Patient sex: F
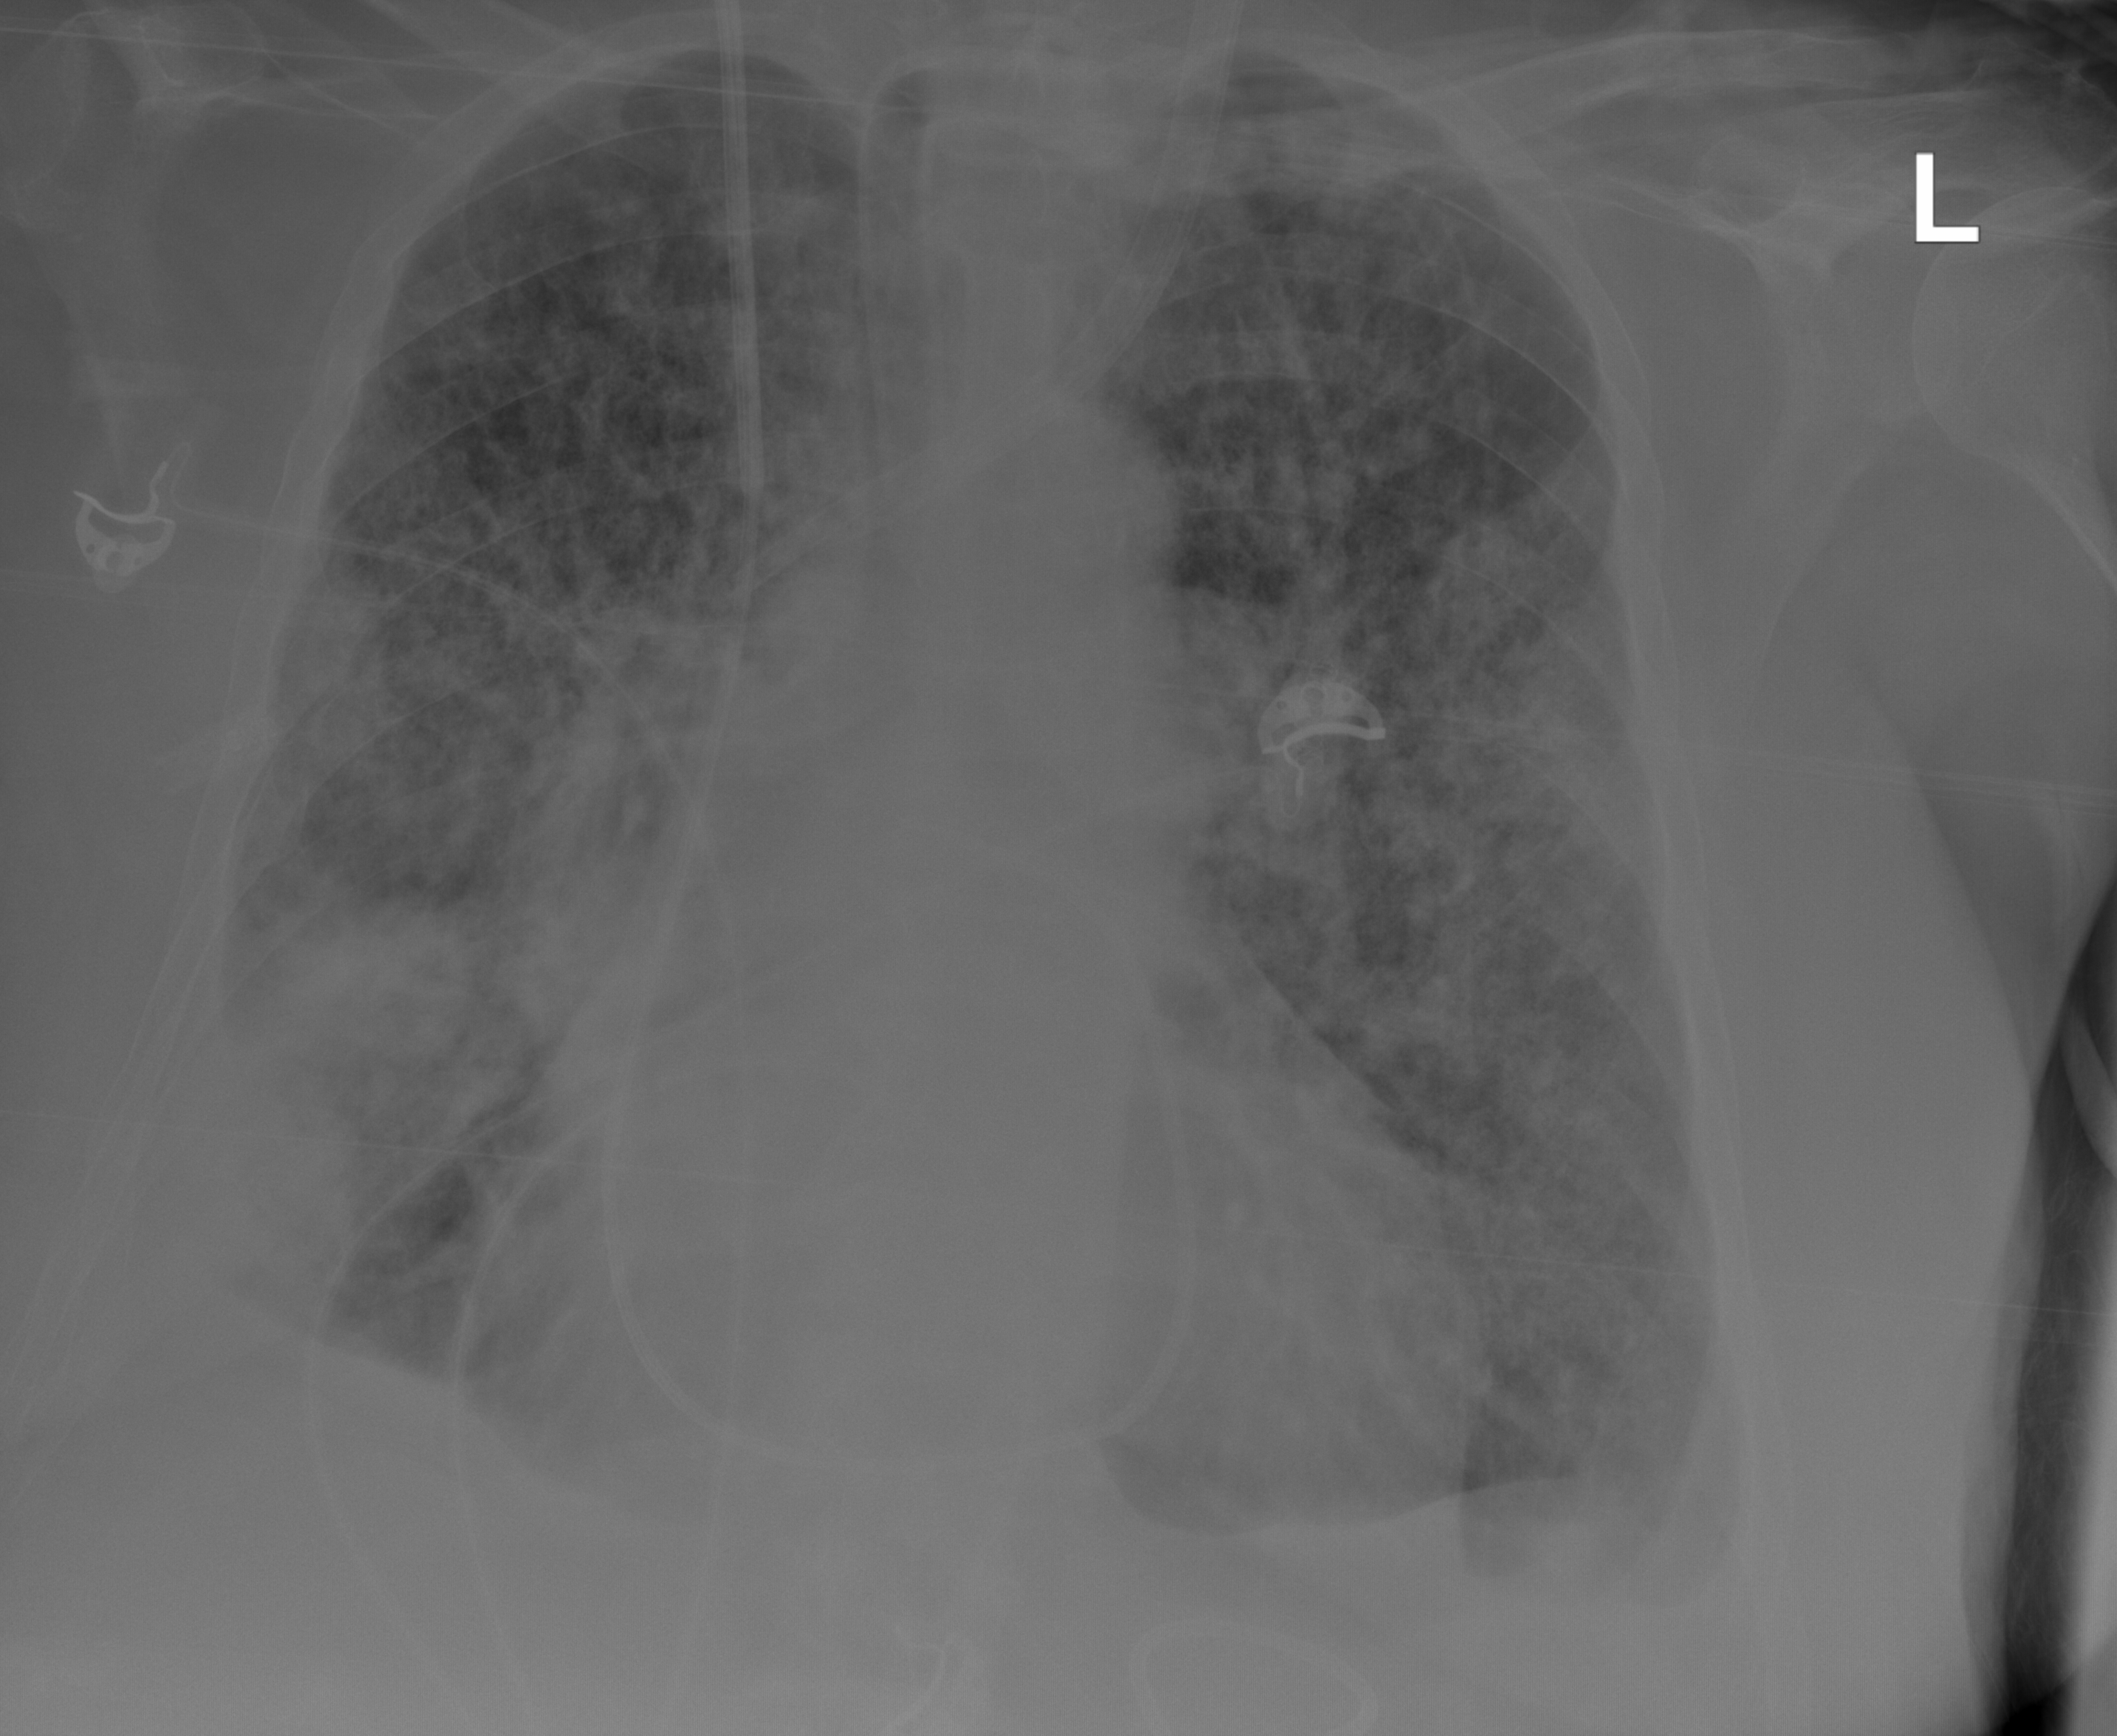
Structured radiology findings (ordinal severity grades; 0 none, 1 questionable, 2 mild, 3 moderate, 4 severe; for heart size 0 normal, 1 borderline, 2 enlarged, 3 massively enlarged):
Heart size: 2
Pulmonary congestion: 2
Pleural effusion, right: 3
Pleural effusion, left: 2
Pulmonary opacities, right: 4
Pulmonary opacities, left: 4
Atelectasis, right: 4
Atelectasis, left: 4